Question:
I read it in C programming (Dennits M. Ritchie) and Microsoft (<URL>, that
Extern variables are not visible (cannot be accessed) in main.
This is confusing, as I have used following technique many times.
'''
#include<stdio.h>
int sp = 99; //extern variable
int main(){
printf("sp is :%d",sp); //not visible?
sp = 98;
printf("sp is :%d",sp); //ofcourse it is visible!
}
'''
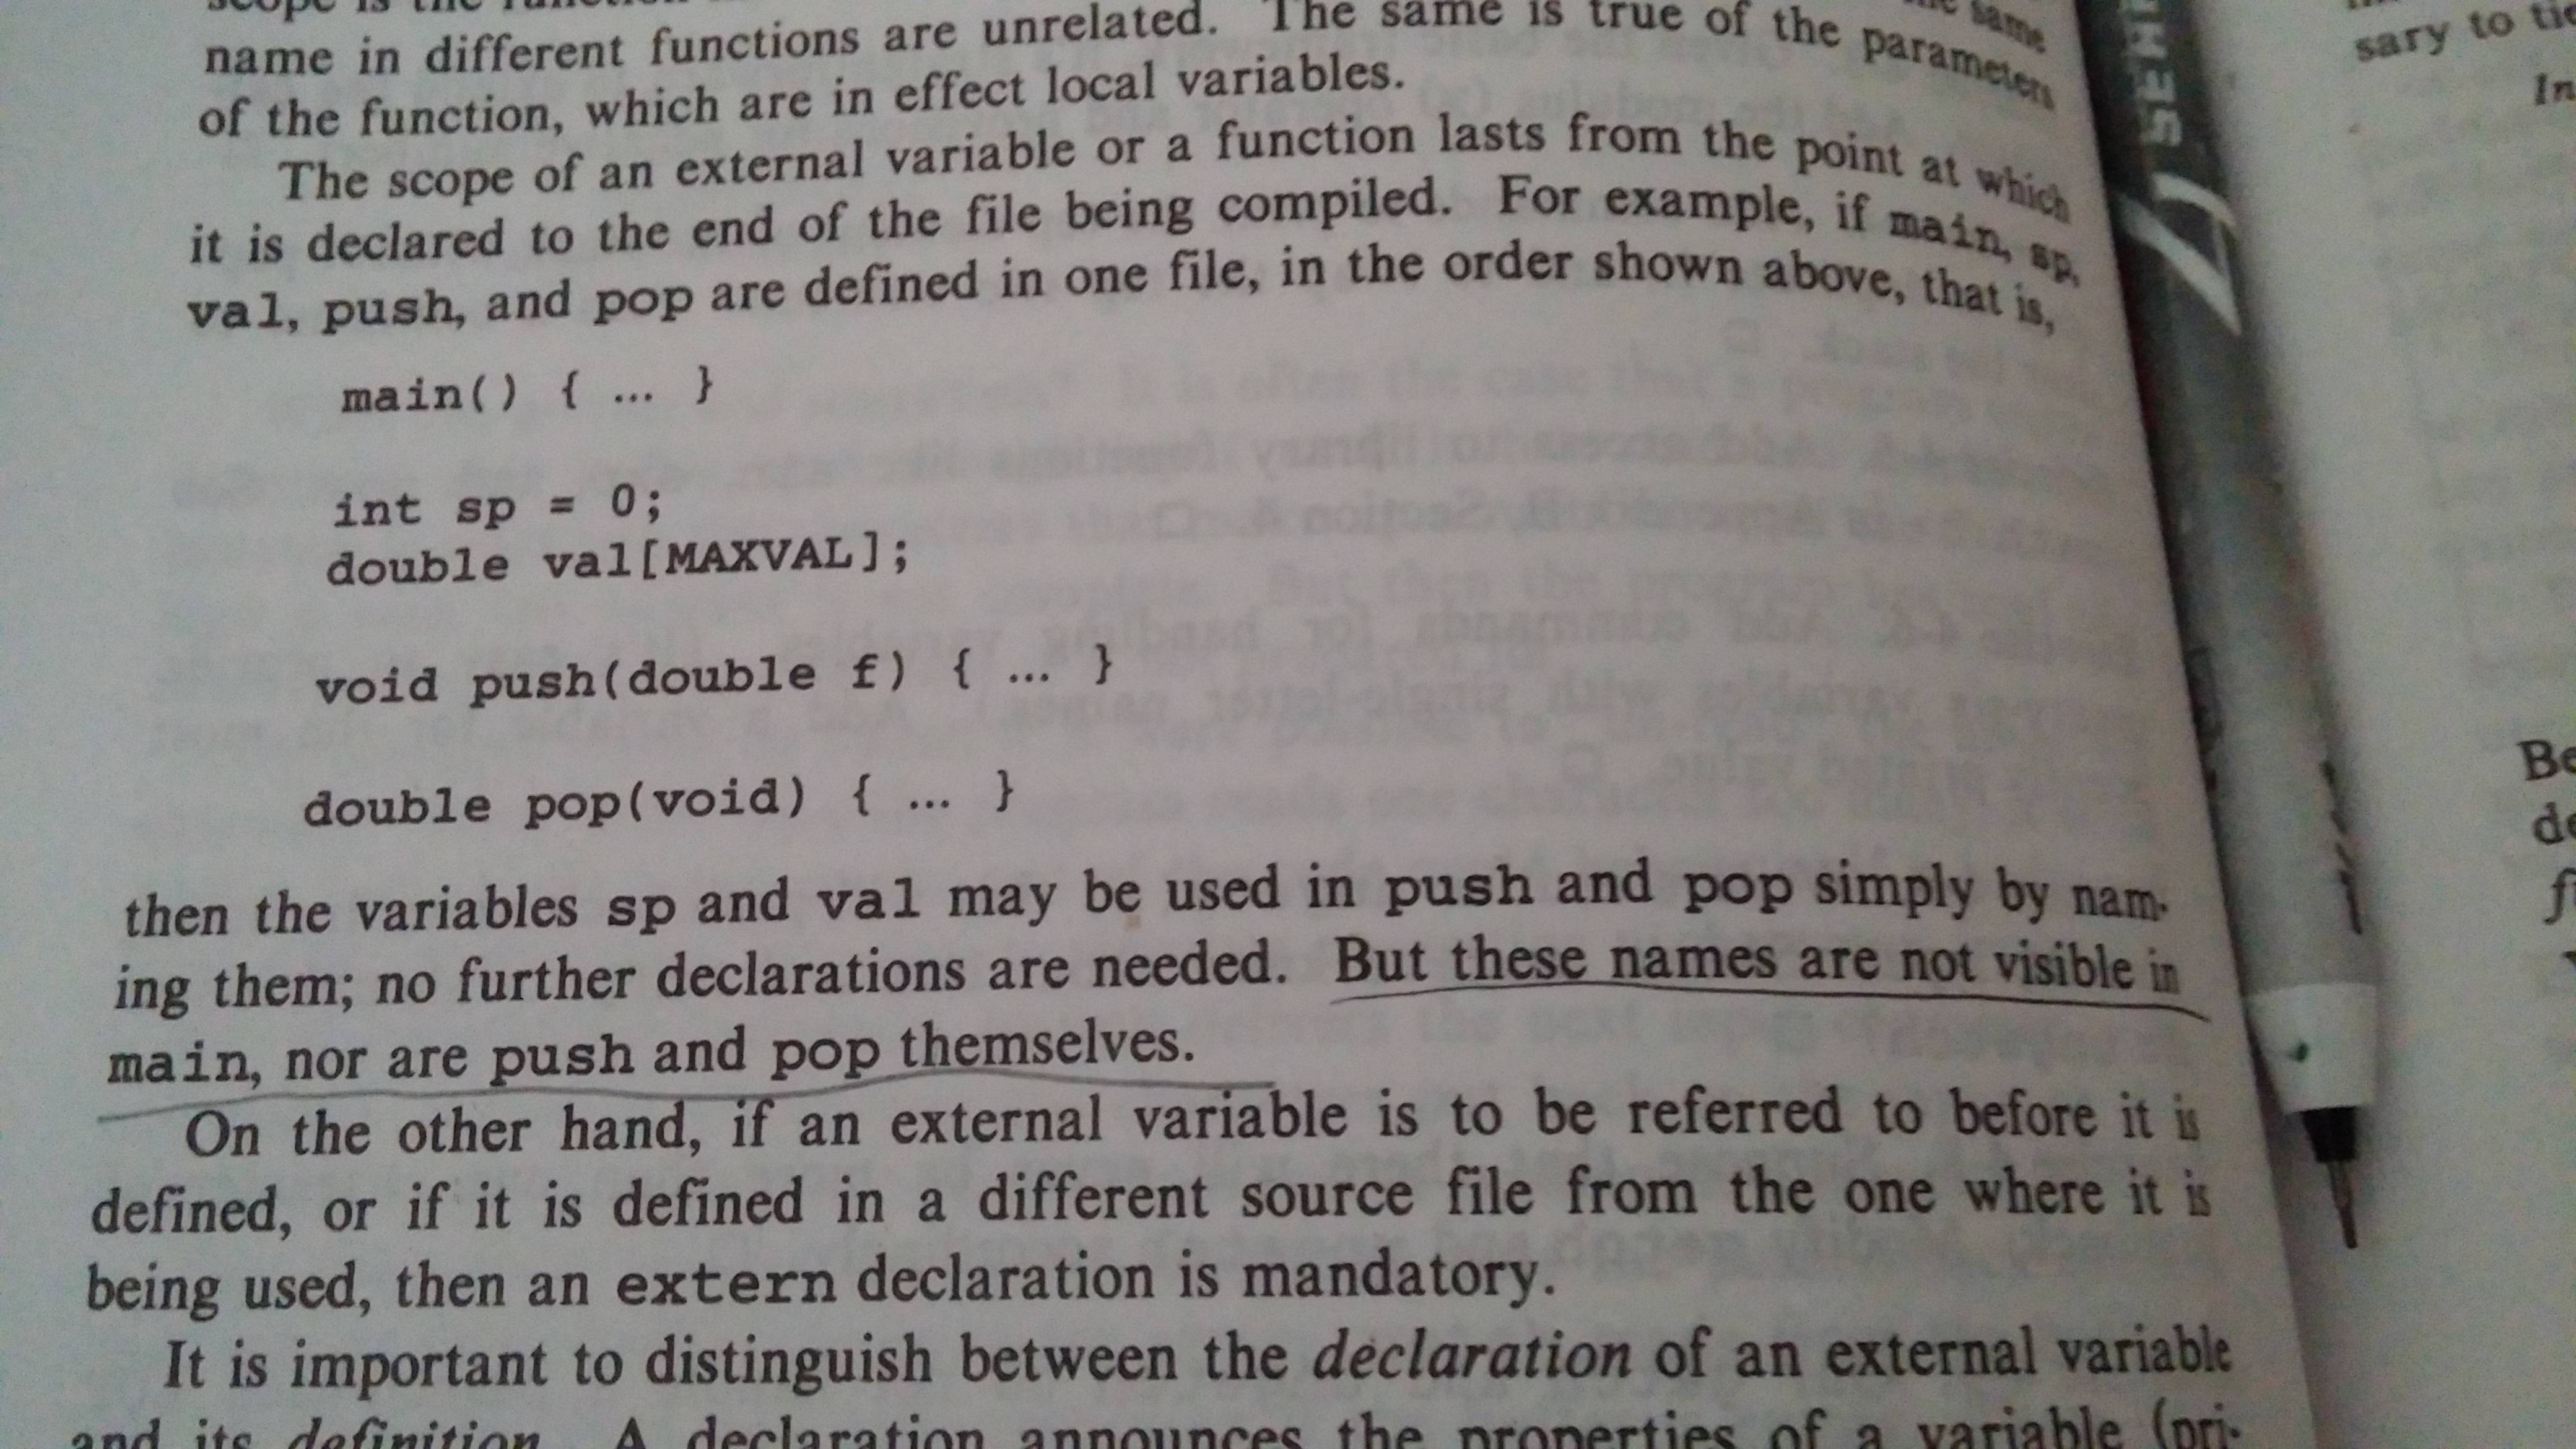
Answer: Your link has this code
'''
int main() {}
int var = 0;
double val[MAXVAL];
char find( fileptr ) {}
int count( double f ) {}
'''
And then proceeds to say var and val are not available in main. That is because they are
declared AFTER main.
It has nothing to do with extern variables. Only order of declaration.
---
Update. The photo is saying the exact same thing. The order in which they appear in the file determines their visibility.
The reason the variables are not visible in main has to do with the order in which they appear in the file. They come AFTER main.
The photo says, "The scope of an external variable or a function lasts from the point at which it is declared to the end of the file being compiler.".
It says nothing about extern variables not being visible in main.